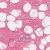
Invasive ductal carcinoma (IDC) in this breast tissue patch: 0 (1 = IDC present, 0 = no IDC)